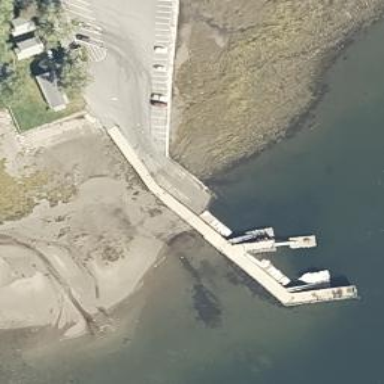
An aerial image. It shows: This slipway is service road leading to leisure land area.